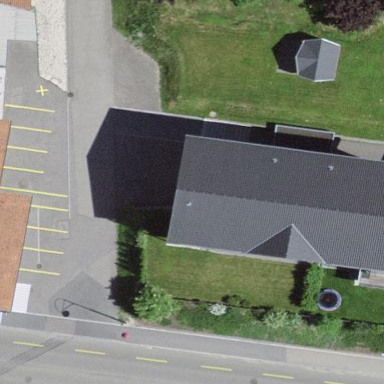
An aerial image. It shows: Residential building.